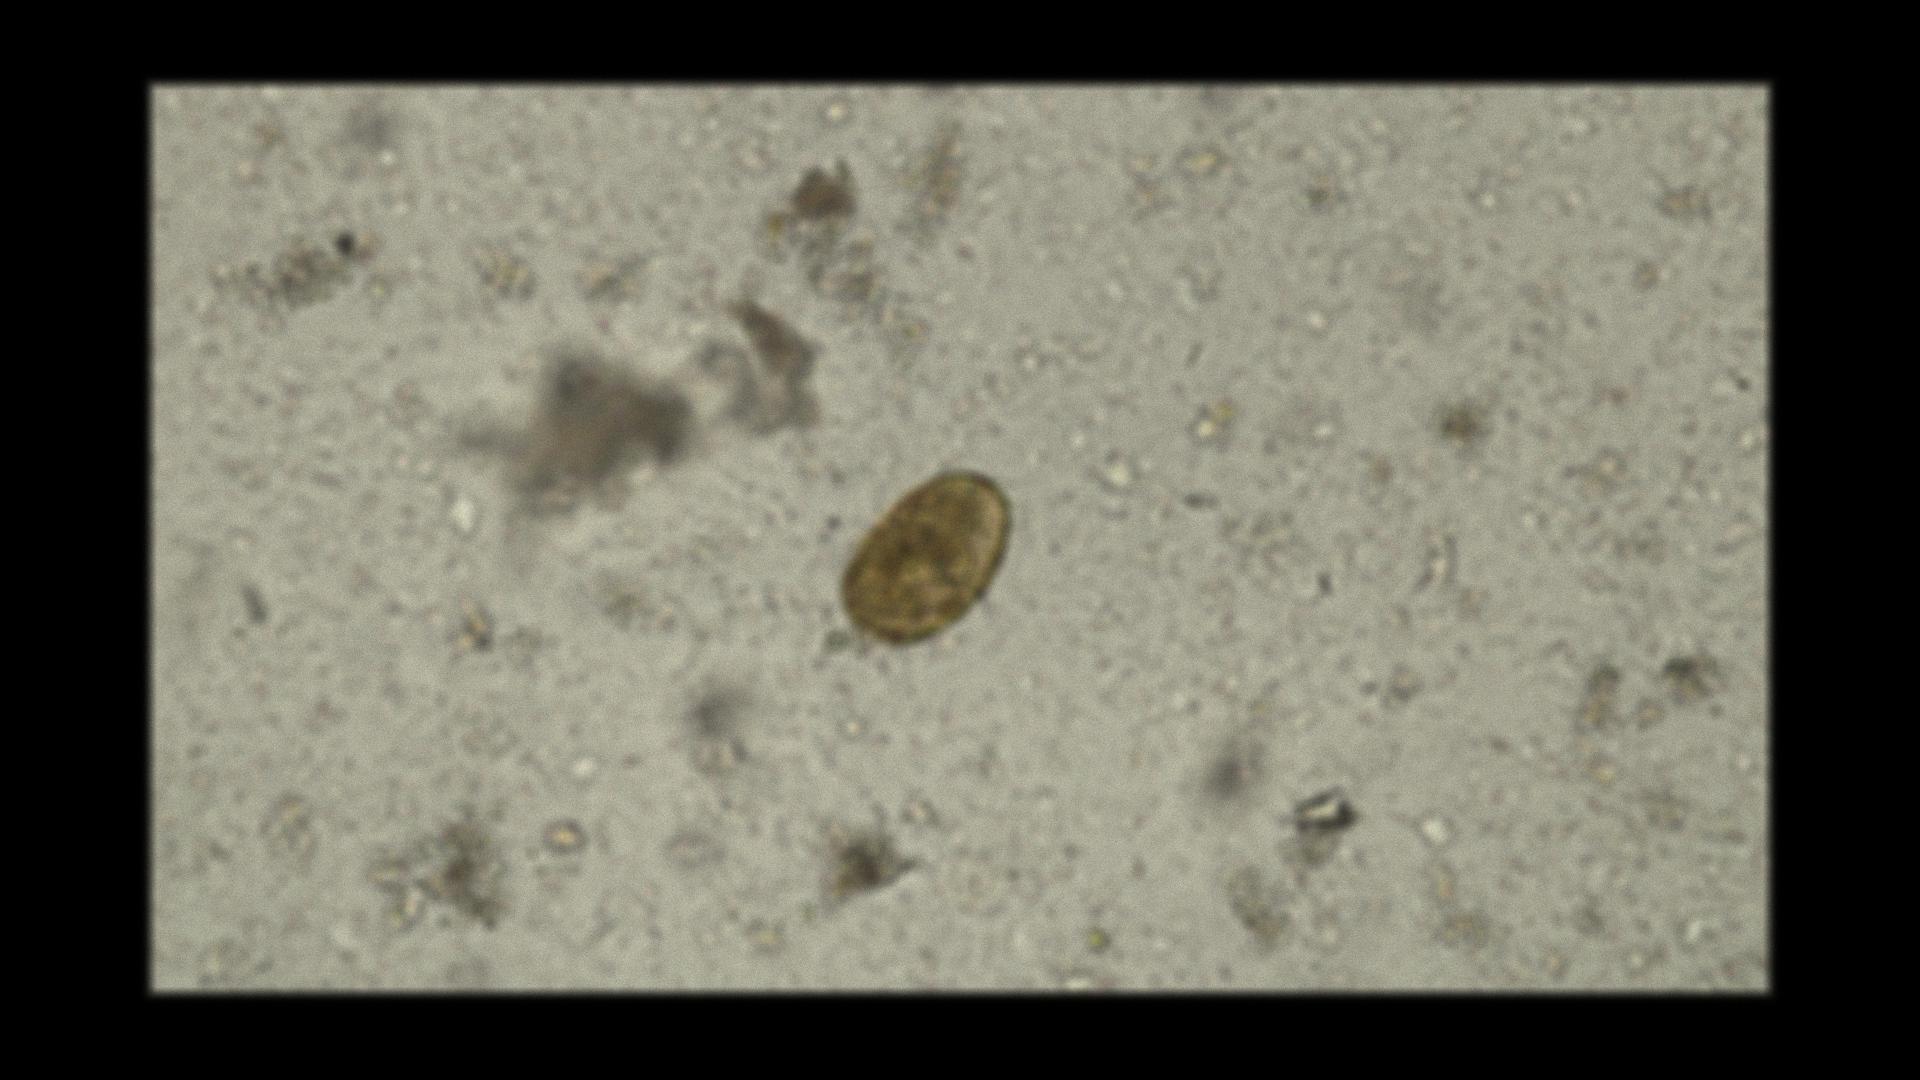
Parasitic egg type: Paragonimus spp